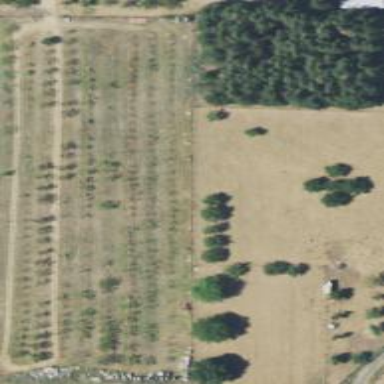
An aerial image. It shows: Orchard.